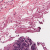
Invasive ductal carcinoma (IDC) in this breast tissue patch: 0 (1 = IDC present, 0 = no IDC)